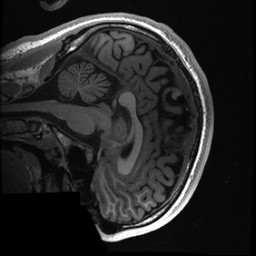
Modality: T1w
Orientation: sagittal